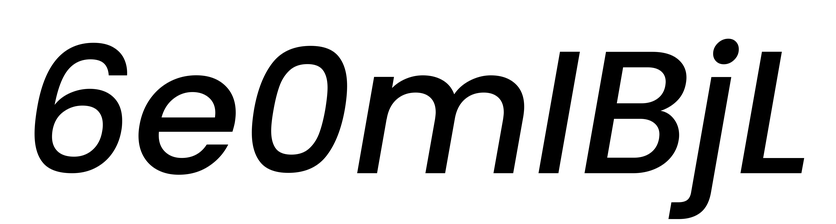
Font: Poppins-MediumItalic